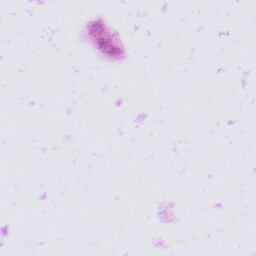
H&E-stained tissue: Prostate